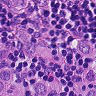
Metastatic tissue present: yes